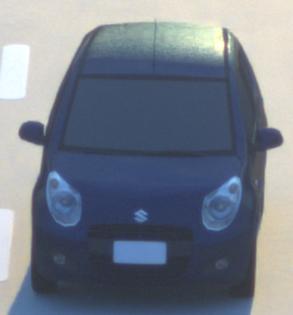
Make: Suzuki
Model: Alto 1.0
Detailed model: Alto (V)
Model produced from: 2011/02
Model produced until: 2011/03
Doors: 5
Color: blue
Road condition: dry road
Daytime: sunrise or sunset
Contrast: medium contrast